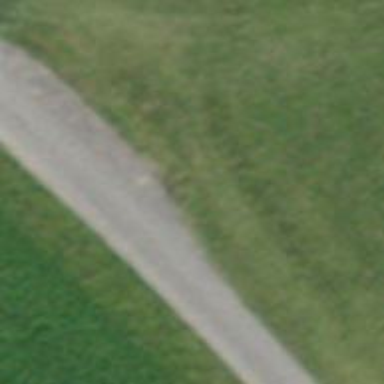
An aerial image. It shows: Paved track with grade 1 surface.